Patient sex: M
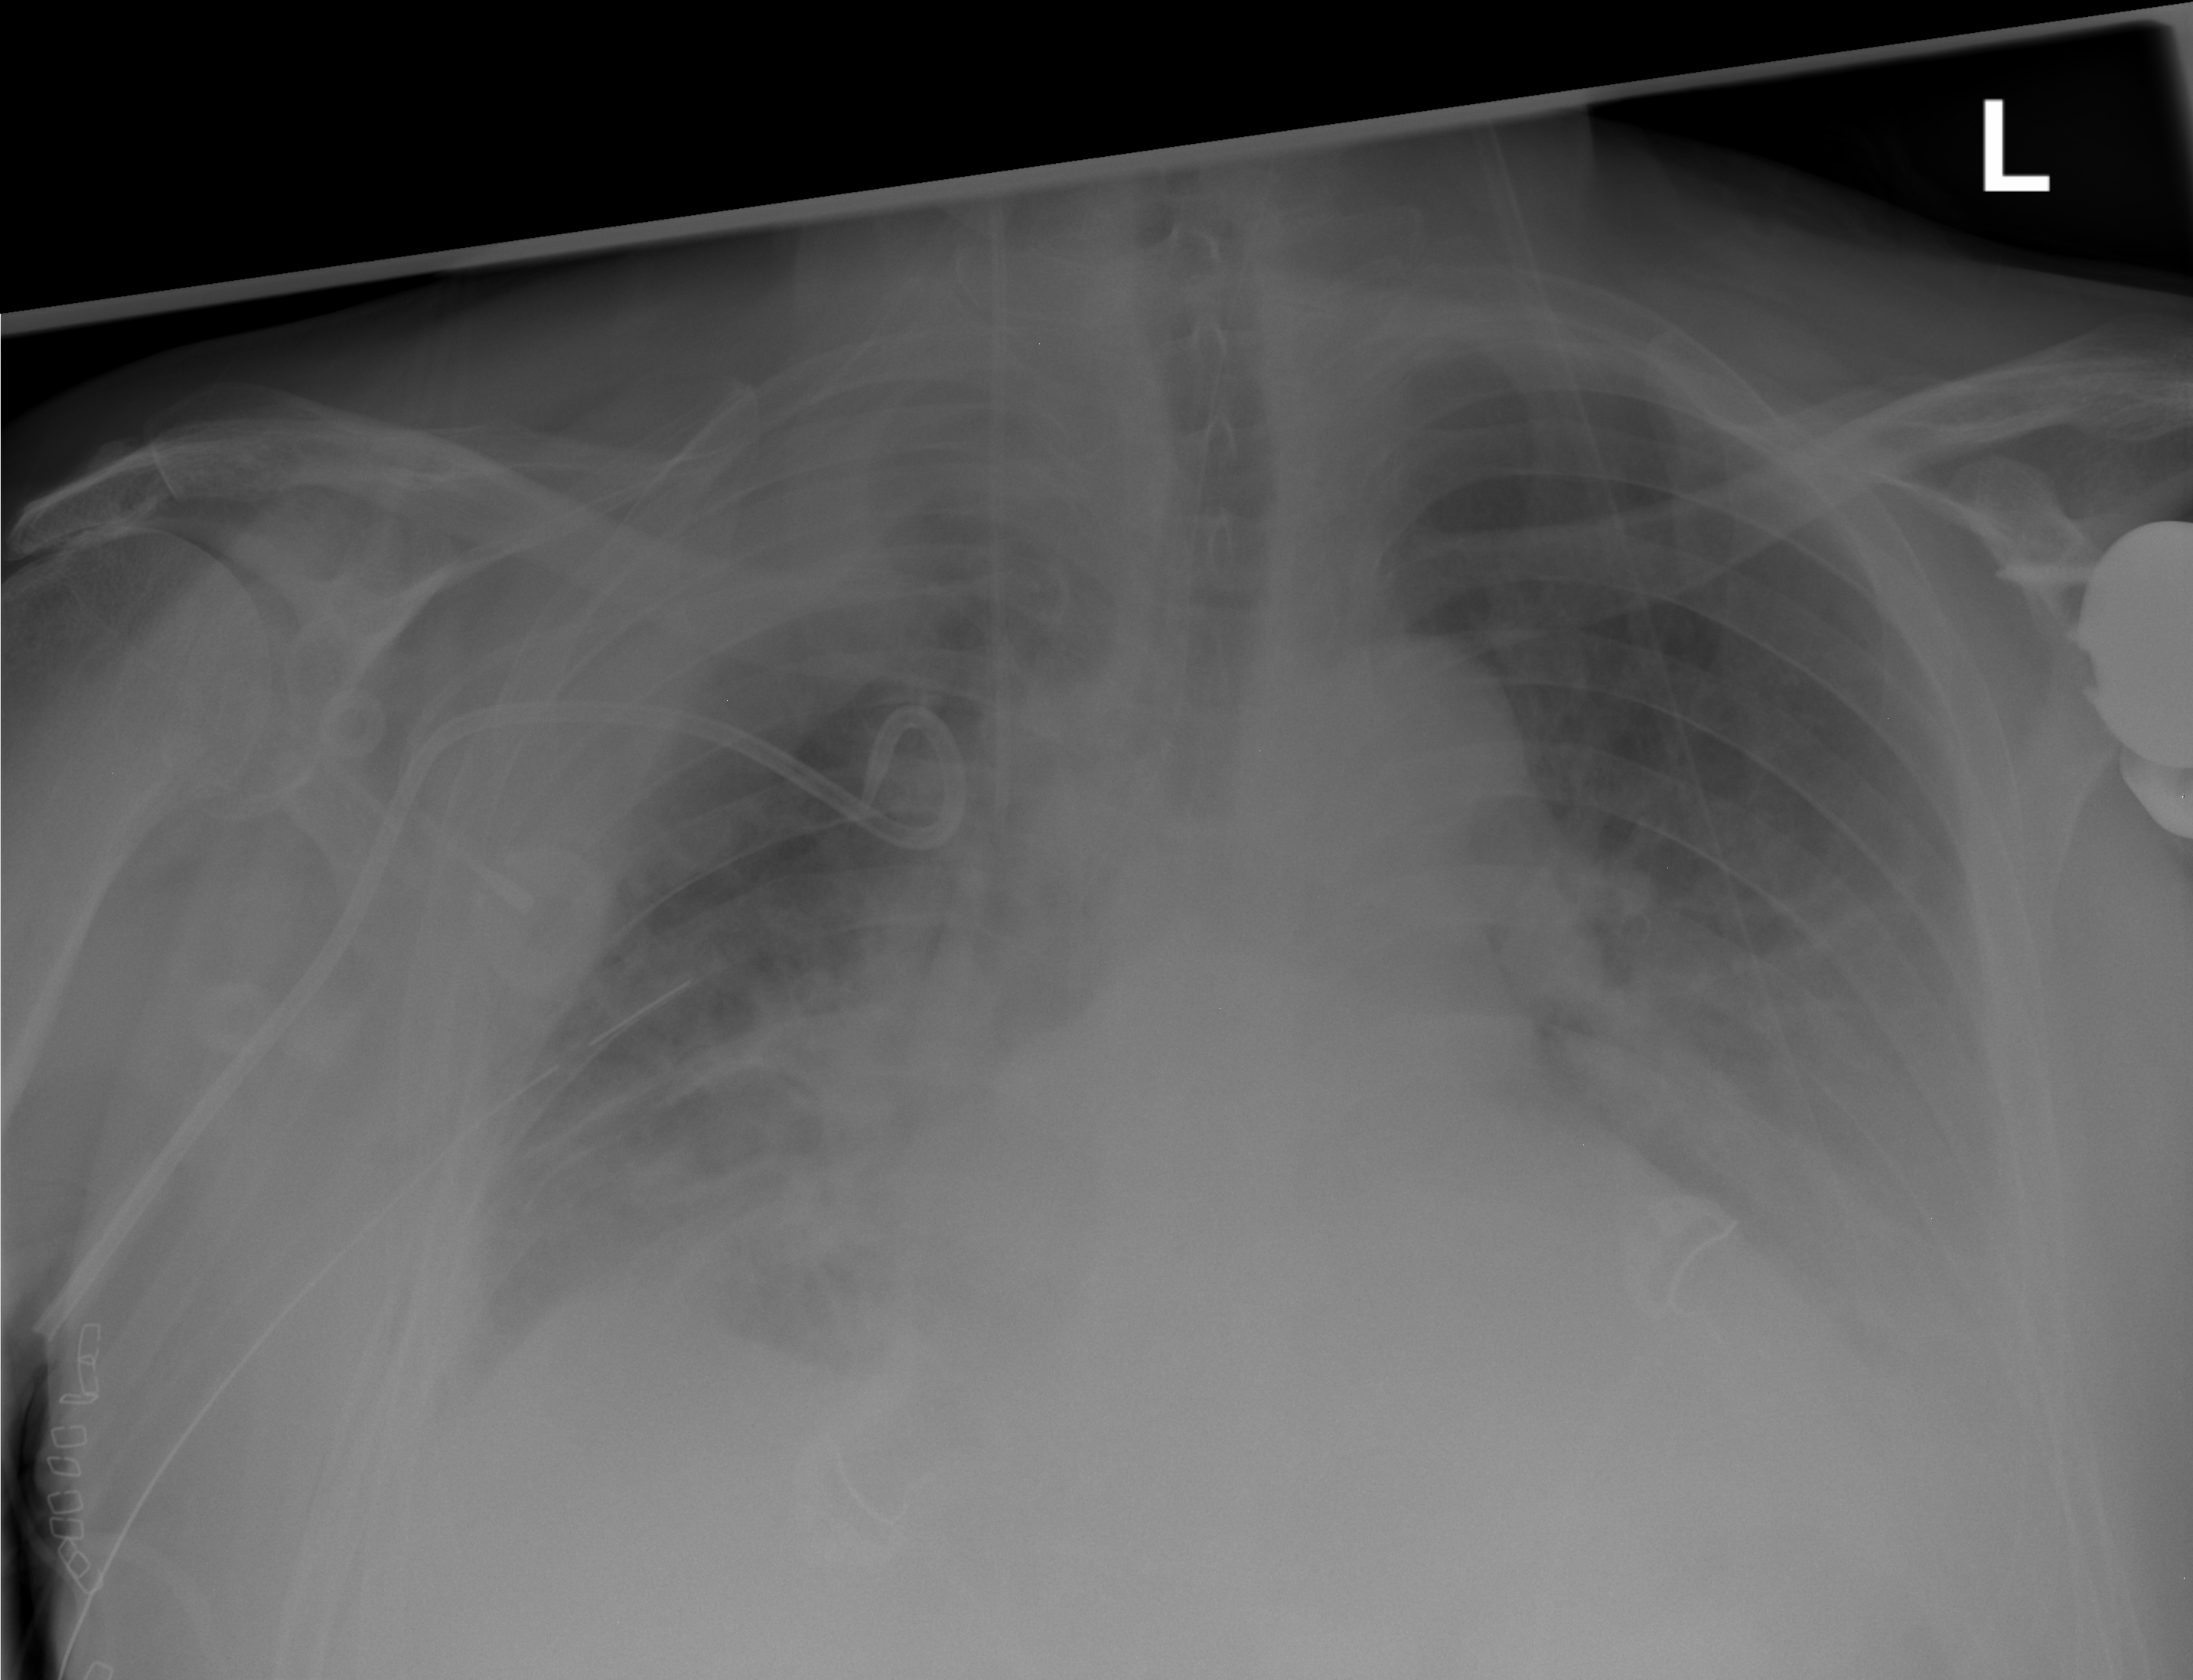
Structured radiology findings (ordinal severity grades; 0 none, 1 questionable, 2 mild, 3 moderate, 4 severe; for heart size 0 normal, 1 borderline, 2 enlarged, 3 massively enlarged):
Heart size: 2
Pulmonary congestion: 2
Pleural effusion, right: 2
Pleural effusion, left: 2
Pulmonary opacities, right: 2
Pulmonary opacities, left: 2
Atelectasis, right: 2
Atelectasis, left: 2